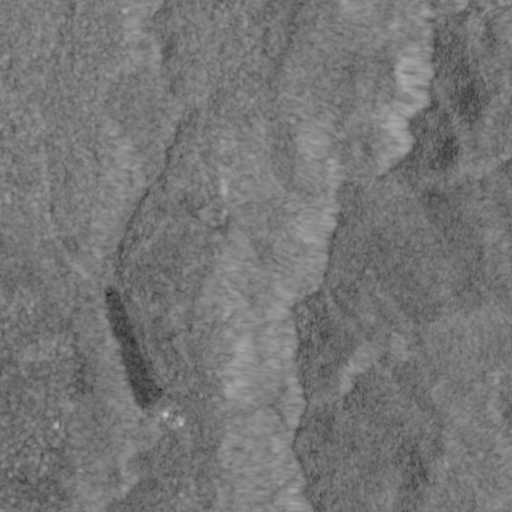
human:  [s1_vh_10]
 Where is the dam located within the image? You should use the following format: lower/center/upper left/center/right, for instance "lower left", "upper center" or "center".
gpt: The dam is located in the lower left of the image.
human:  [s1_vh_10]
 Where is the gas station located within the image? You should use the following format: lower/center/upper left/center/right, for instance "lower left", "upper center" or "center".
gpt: The gas station is located in the lower left of the image.
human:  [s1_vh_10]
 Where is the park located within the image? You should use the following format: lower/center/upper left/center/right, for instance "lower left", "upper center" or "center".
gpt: The park is located in the lower center of the image.
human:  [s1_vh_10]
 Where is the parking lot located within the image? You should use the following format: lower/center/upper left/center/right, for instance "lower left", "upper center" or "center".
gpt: The parking lot is located in the lower left of the image.
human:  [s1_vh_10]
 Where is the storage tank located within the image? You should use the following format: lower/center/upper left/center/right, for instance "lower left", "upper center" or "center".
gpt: The storage tank is located in the lower left of the image.
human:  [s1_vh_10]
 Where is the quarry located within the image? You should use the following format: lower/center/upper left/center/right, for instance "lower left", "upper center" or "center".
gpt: There is no quarry in the image.

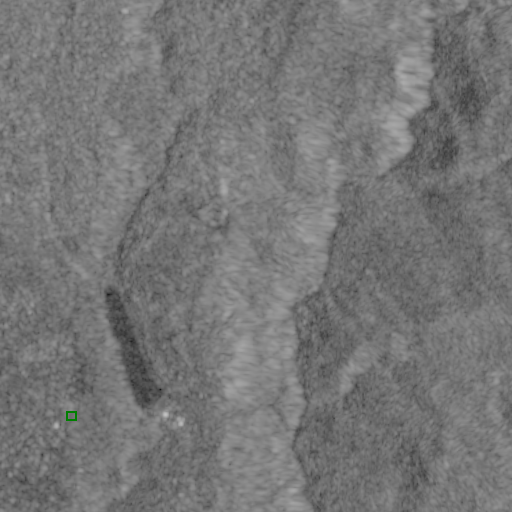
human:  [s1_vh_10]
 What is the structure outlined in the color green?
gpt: The structure outlined in green is a parking lot.
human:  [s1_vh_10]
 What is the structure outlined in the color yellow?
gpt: There is no yellow outline.